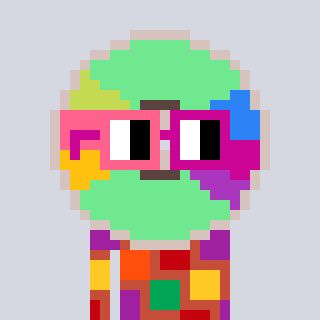
a pixel art character with square pink and red glasses, a cd-shaped head and a rust-colored body on a cool background